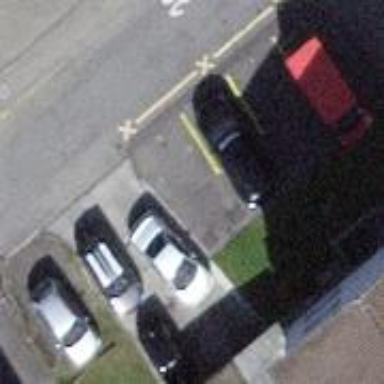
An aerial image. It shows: Street-side parking area.